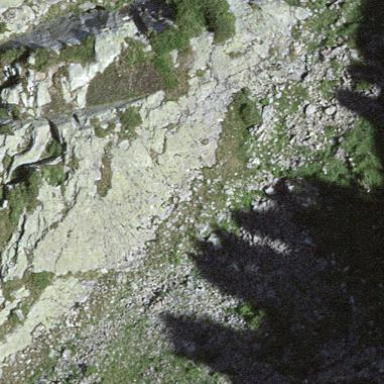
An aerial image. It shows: Natural scree.